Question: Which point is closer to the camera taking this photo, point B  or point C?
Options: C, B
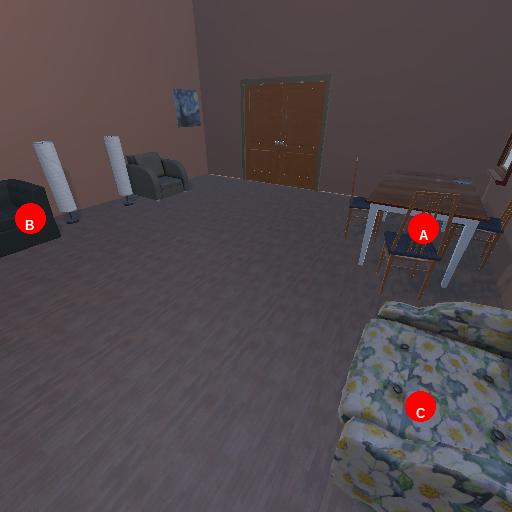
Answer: C